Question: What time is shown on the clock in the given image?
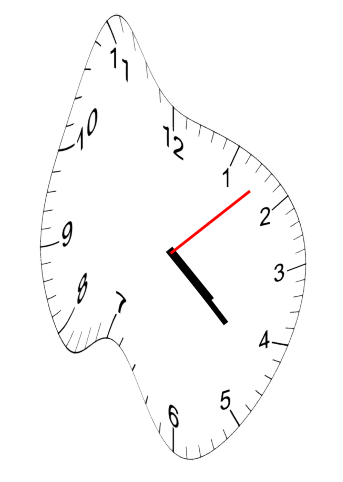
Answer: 04:22:08